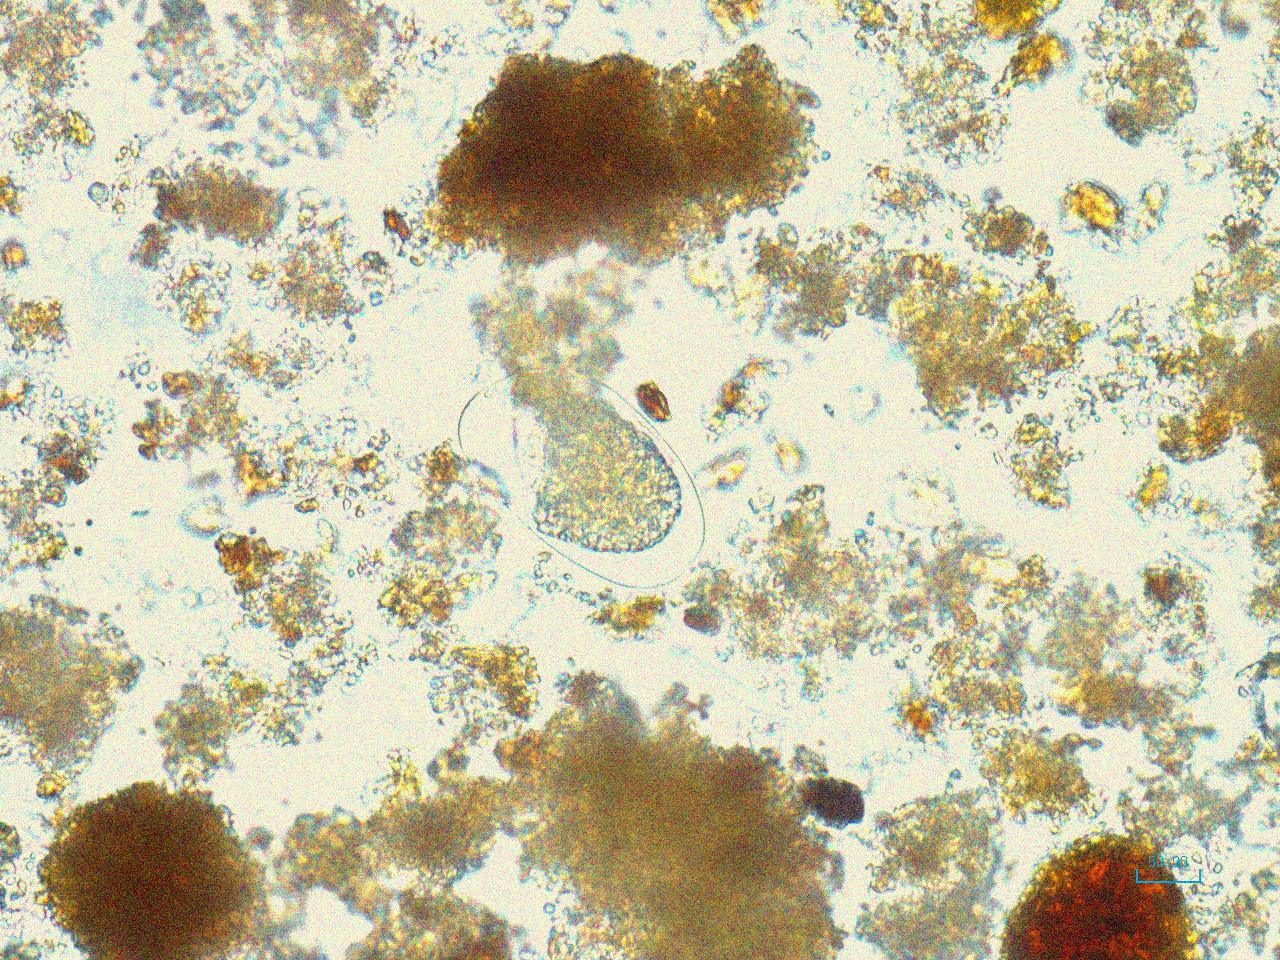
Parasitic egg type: Hookworm egg